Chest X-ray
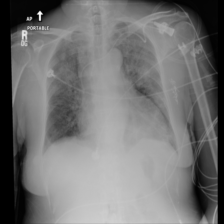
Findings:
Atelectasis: negative
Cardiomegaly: negative
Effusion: negative
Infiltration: negative
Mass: negative
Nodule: negative
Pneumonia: negative
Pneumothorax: negative
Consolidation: negative
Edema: positive
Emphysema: negative
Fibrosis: negative
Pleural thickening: negative
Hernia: negative